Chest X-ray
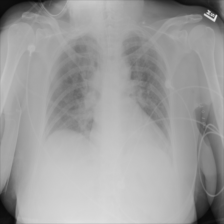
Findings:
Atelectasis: negative
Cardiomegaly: negative
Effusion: negative
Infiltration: negative
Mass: negative
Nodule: negative
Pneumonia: negative
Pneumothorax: negative
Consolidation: negative
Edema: negative
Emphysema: negative
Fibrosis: negative
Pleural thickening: negative
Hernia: negative